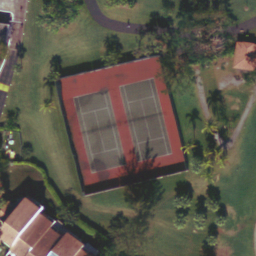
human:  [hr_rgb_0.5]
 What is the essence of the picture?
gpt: tennis court